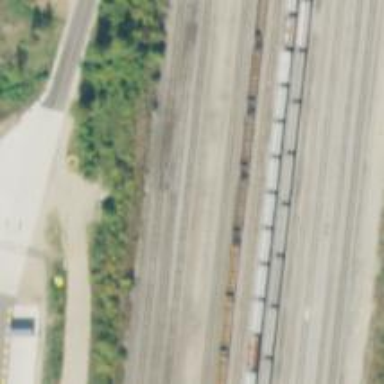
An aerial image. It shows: Abandoned railway yard is depicted.